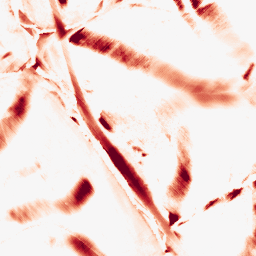
Category: morphological
Decomposition family: morphological_diamond
Decomposition parameters: operation: opening
radius: 20
Upsampling method: regularized
Upsampling parameters: scale: 2
lambda_reg: 0.01
Upsampling scale: 2